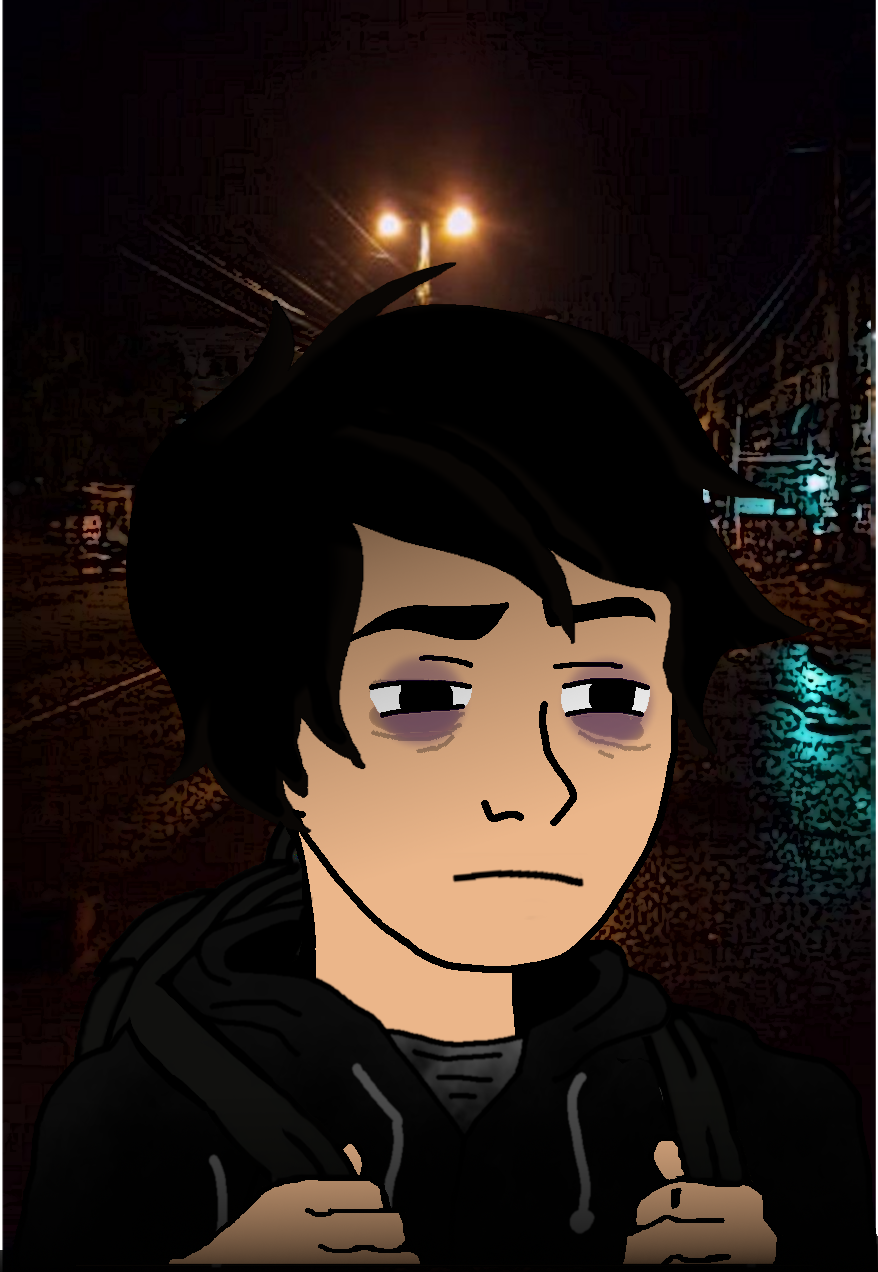
Label: 5_Twinkjak